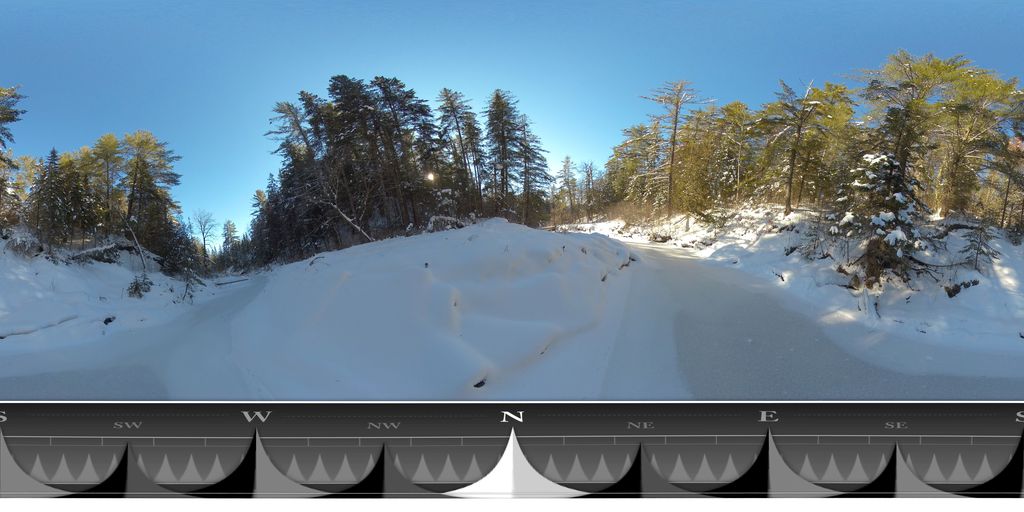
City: ottawa-gatineau